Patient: sex F, age 31
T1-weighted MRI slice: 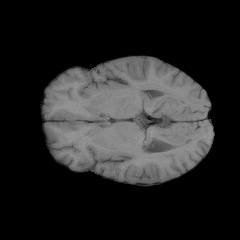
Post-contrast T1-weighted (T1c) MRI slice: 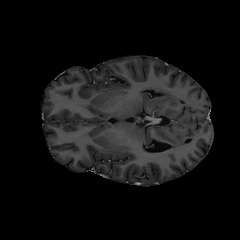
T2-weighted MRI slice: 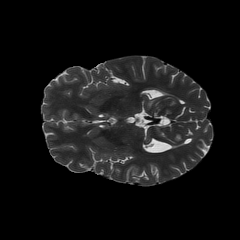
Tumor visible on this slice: yes
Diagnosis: Glioblastoma, IDH-wildtype
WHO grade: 4